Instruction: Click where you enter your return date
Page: home
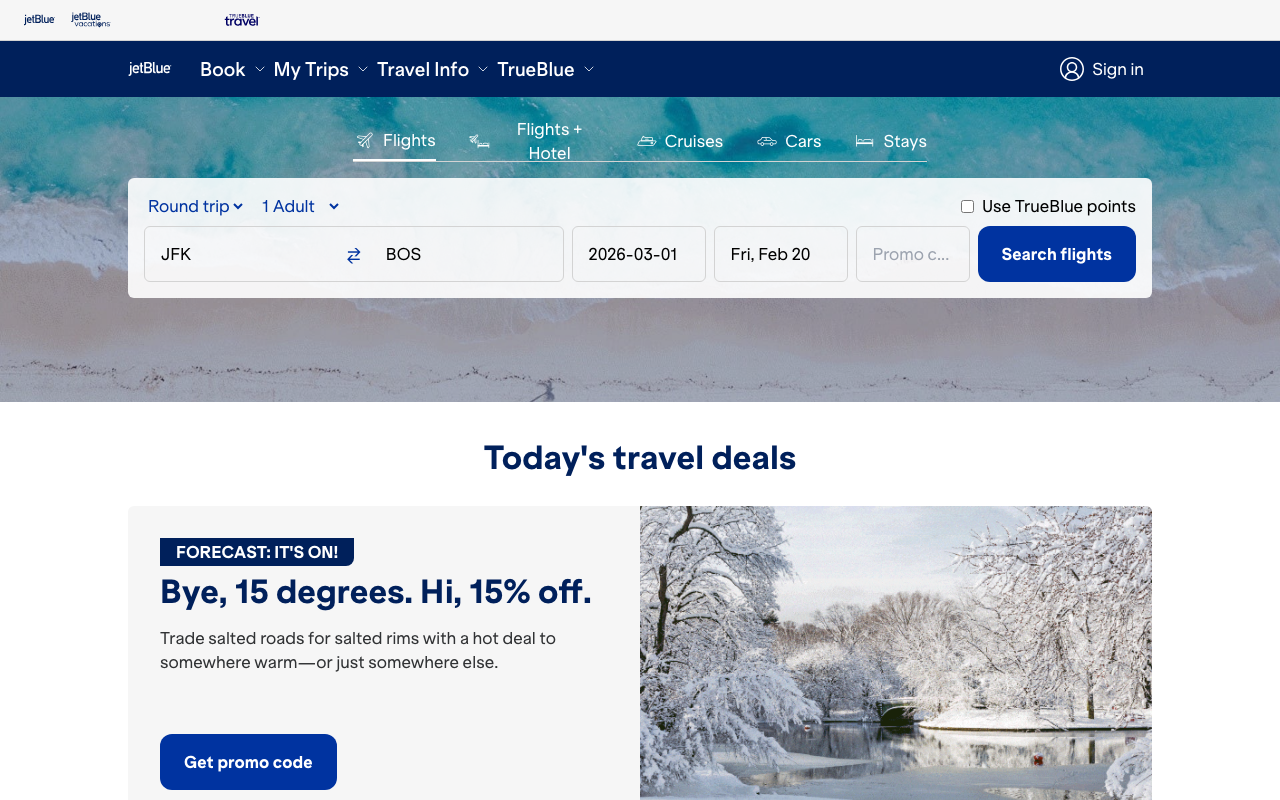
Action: click